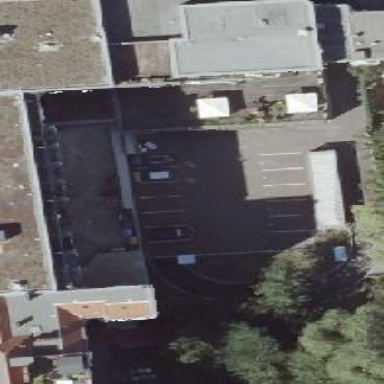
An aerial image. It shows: Parking area.